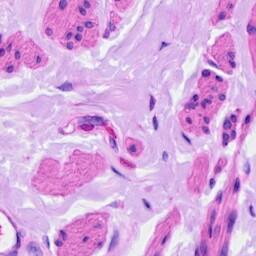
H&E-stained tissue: Ovarian